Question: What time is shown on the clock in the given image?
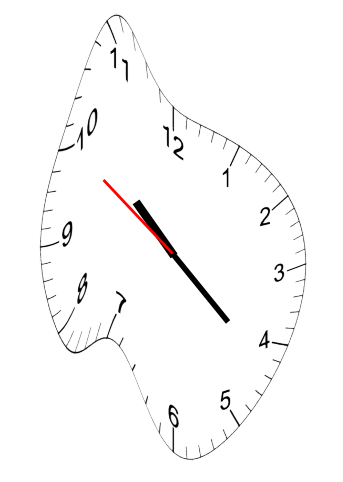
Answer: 10:21:50